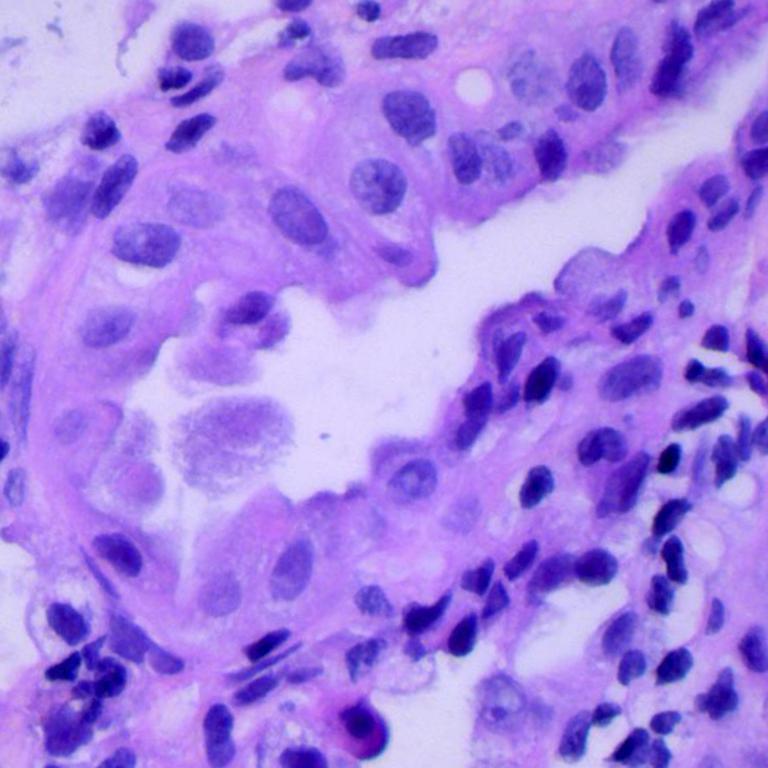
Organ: lung
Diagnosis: adenocarcinomas